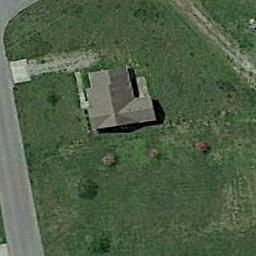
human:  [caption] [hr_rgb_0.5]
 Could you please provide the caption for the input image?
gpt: The sparse residential is surrounded by grass .

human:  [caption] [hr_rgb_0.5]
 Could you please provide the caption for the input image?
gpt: In a sparse residential area there is a grey house surrounded by grass and a road .

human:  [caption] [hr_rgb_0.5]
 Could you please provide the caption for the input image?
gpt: The sparse residential is on the grass next to a road .

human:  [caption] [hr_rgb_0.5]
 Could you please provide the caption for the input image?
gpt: There is a house with a black roof on the lawn .

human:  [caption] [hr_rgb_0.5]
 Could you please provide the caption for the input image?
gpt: A sparse residential area with a gray building on the green meadow .